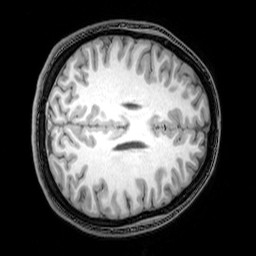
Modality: T1w
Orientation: axial
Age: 25
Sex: female
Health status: healthy
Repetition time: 0.081 s
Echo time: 0.037 s